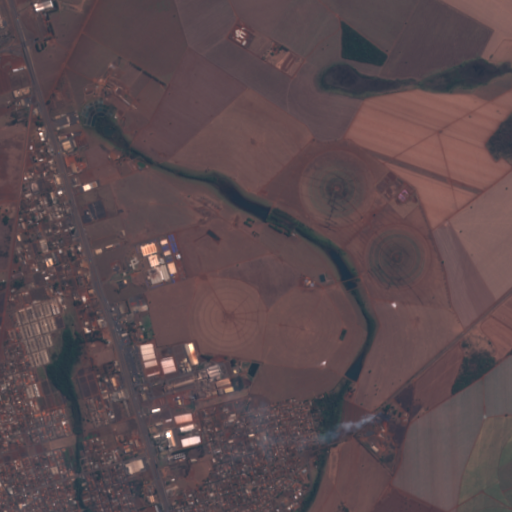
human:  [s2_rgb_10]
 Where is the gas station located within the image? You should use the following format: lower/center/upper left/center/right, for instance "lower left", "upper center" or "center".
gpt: The gas station is located in the center left of the image.
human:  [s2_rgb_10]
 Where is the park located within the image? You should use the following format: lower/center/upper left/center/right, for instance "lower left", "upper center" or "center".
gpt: The park is located in the lower center of the image.
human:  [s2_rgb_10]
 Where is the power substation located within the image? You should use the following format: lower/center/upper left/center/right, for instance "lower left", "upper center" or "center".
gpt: The power substation is located in the center left of the image.
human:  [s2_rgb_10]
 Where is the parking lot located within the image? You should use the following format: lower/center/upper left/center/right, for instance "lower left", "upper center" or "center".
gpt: There is no parking lot in the image.